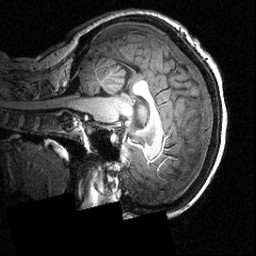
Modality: T1w
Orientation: sagittal
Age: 22
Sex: female
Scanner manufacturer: siemens
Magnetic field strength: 3.951 T
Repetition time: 1.5 s
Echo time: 0.00335 s